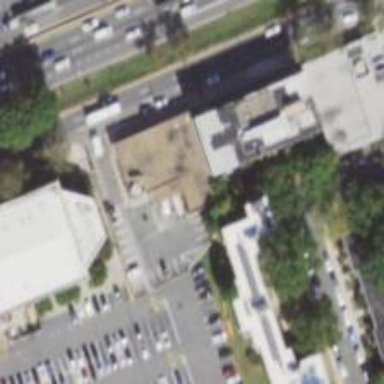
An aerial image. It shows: Post office.